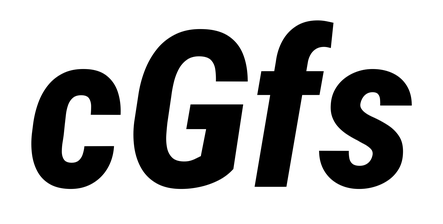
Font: Roboto-Italic_Condensed_ExtraBold_Italic